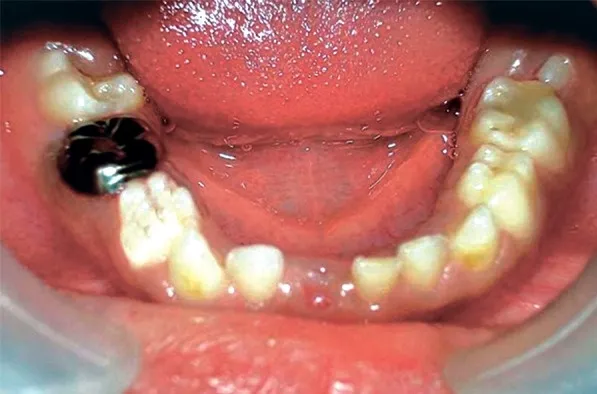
85 restored with a stainless steel crown and 75 with composite.
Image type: medical_photograph (oral_photograph)